Interaction volume radius: 5 \u00c5
Interaction volume height: 10 \u00c5
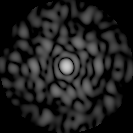
Disorder parameter: 0.8945